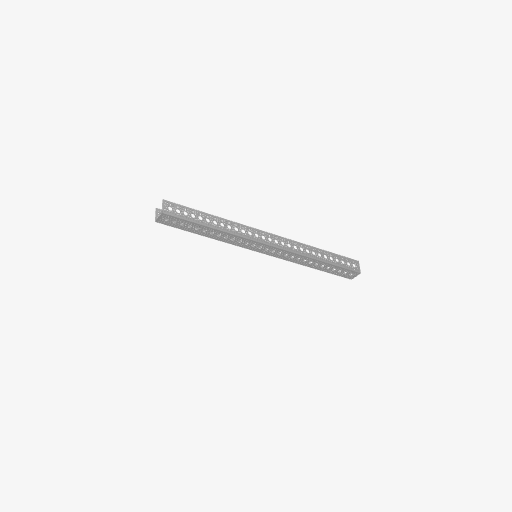
Part: UChannel29H